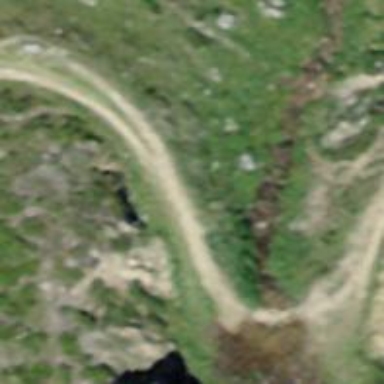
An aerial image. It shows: Path.